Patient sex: F
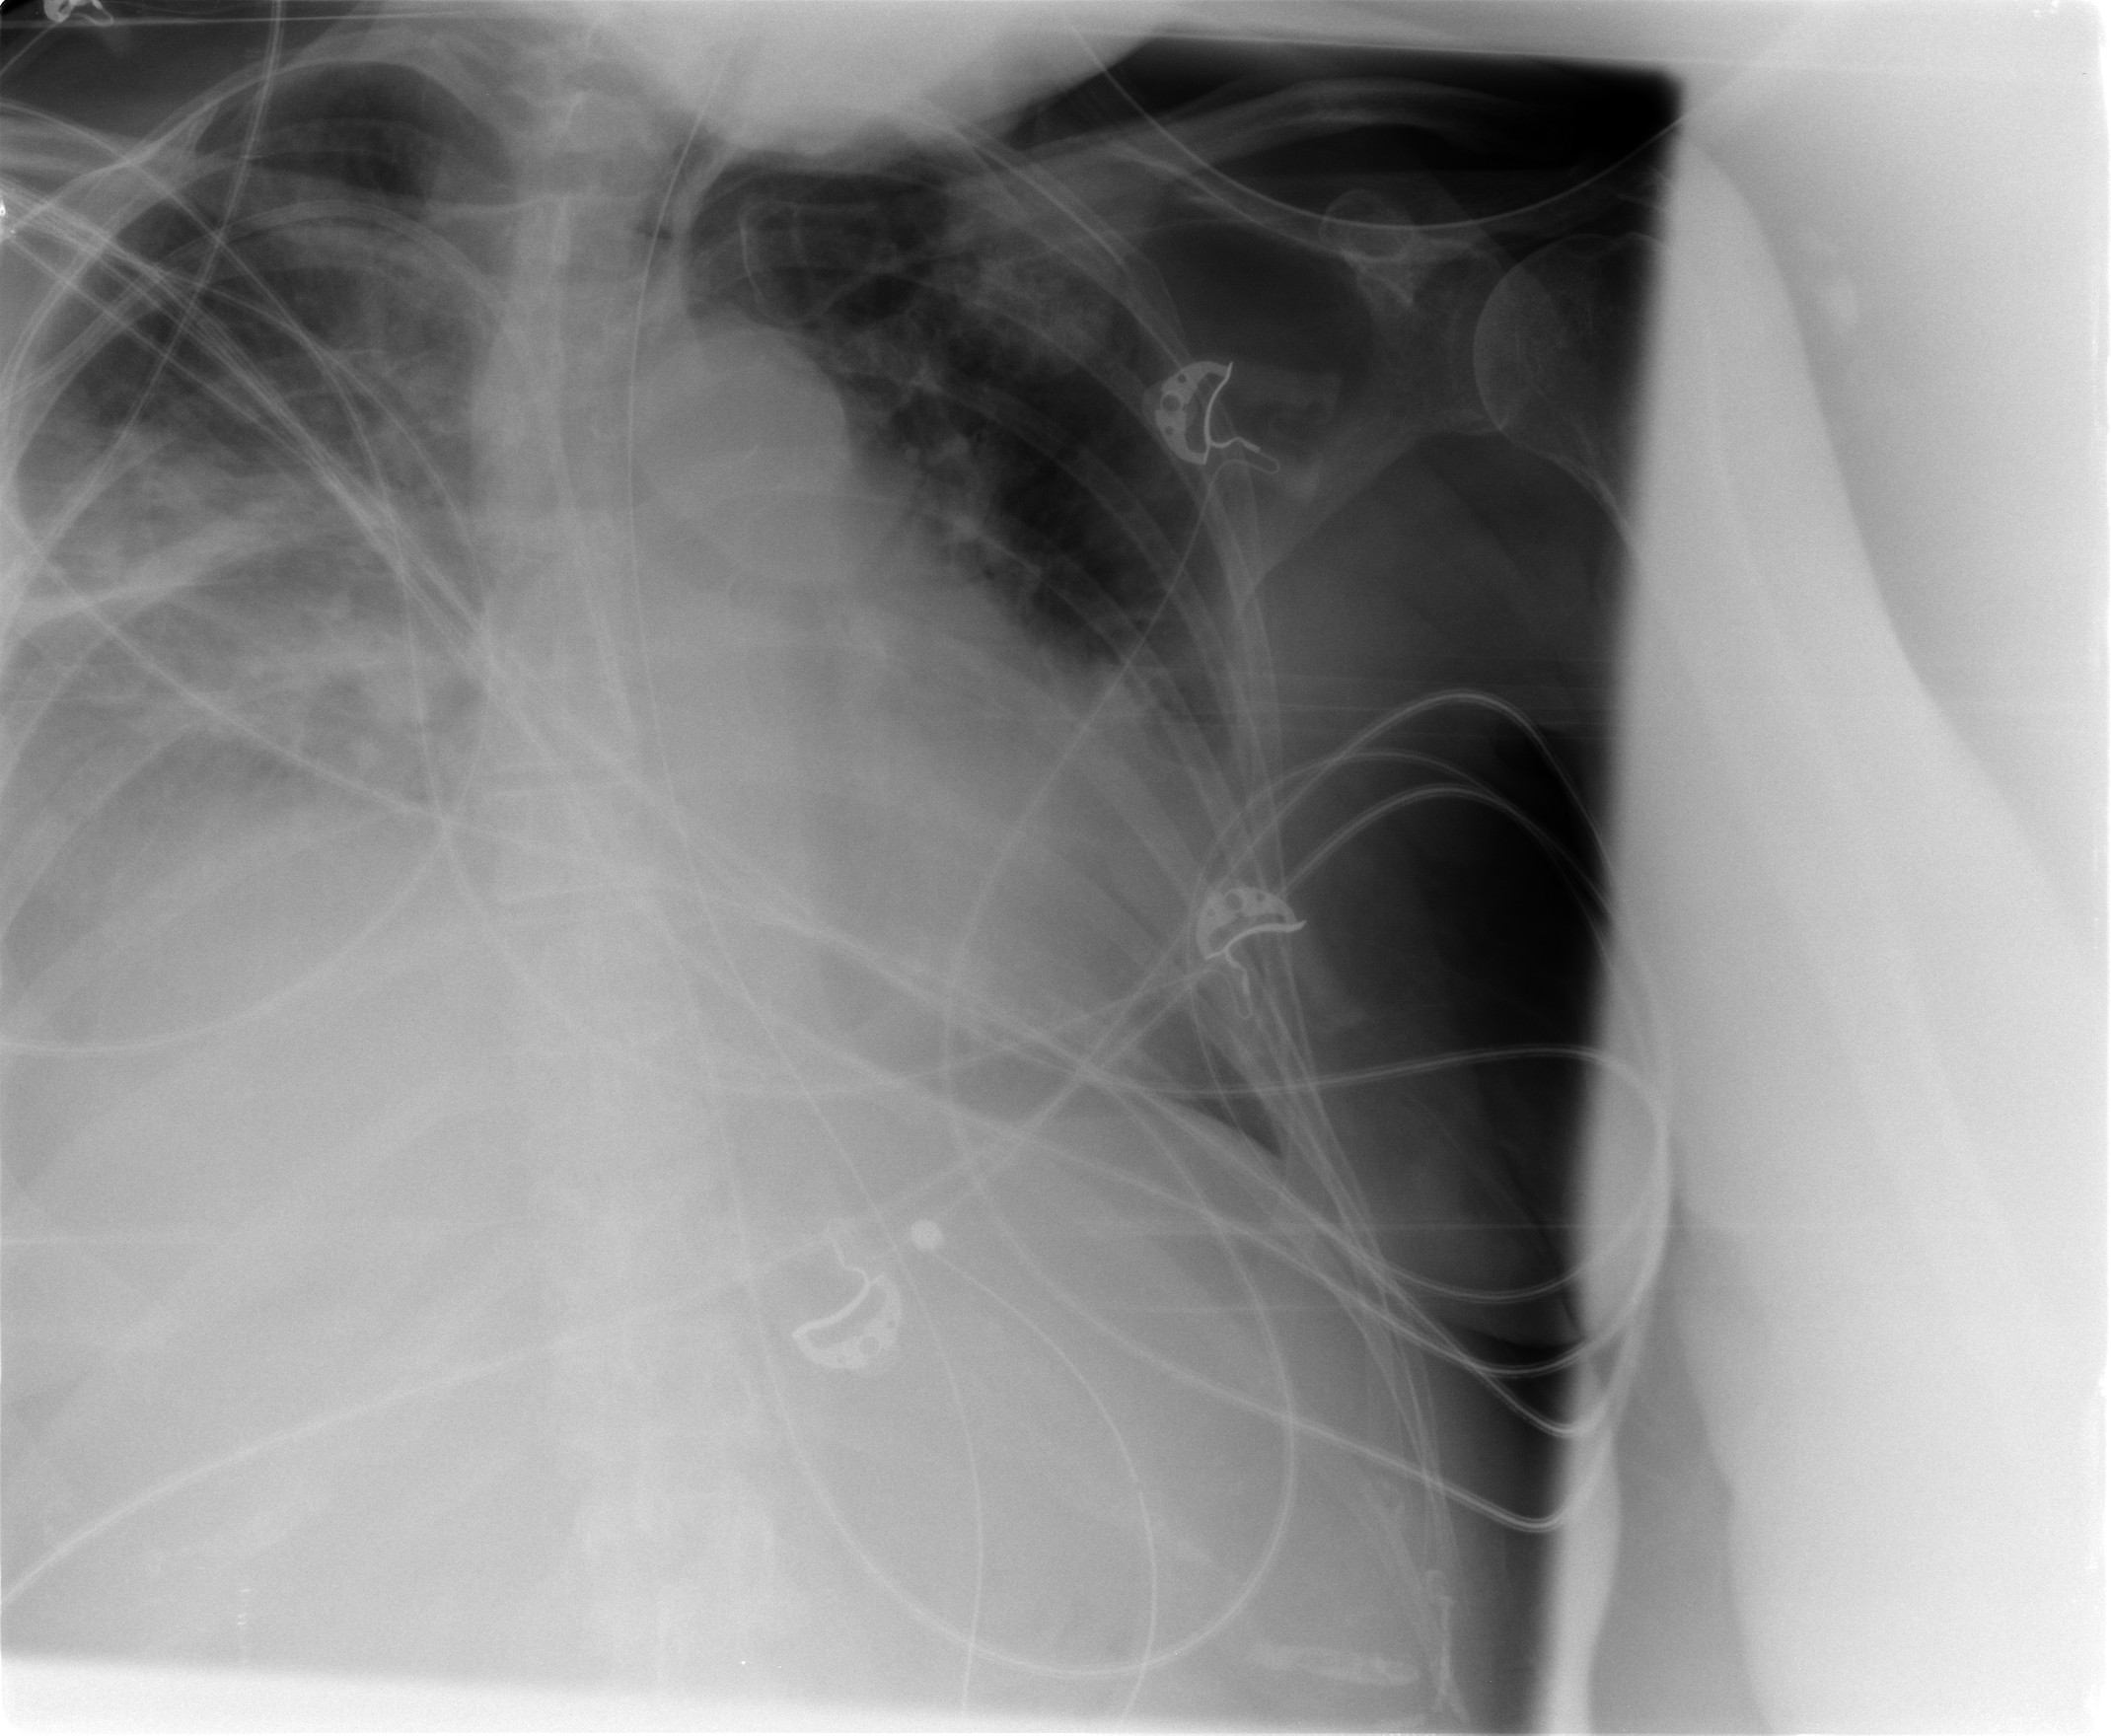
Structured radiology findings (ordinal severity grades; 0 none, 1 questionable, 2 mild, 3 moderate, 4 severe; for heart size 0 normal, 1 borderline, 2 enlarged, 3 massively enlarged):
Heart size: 0
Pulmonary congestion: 2
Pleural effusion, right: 2
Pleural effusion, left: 0
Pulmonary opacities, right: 3
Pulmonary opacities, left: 2
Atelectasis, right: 3
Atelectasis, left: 2